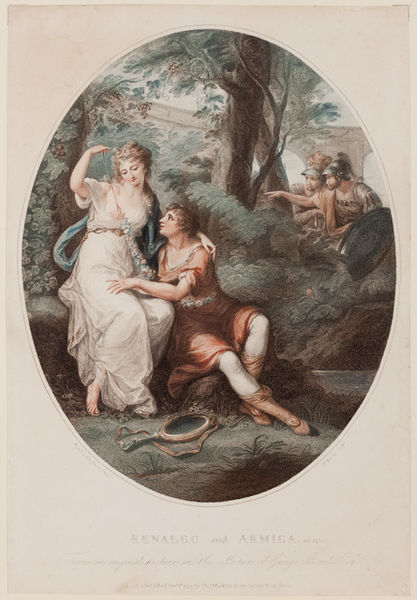
Titel: Rinaldo and Armida
Künstler: Thomas Burke
Standort: Amherst (Massachusetts, USA)
Institution: Mead Art Museum, Amherst College
Schlagwörter: baum, gemälde, gott, mann, frau, oval, garten, liebe, hat, red, soldaten, soldier, soldiers, white, dress, green, hair, lady, robe, woman, flowers, gown, mirror, feather, hand, man, mythology, rock, rocks, roman, tree, nature, trees, venus, feet, helmet, ribbon, forest, grass, bushes, garden, boots, couple, love, leaves, pastoral, rome, shoes, bush, leaf, grapes, point, lute, leggings, lust, romance, clearing, hide, seduction, rob, spies, renalgo, seduce, renaldo armiga, renaldo